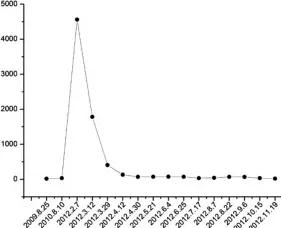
Serum tumor markers prior to and following icotinib treatment. CA19-9 levels decreased following treatment with icotinib.
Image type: chart (chart)